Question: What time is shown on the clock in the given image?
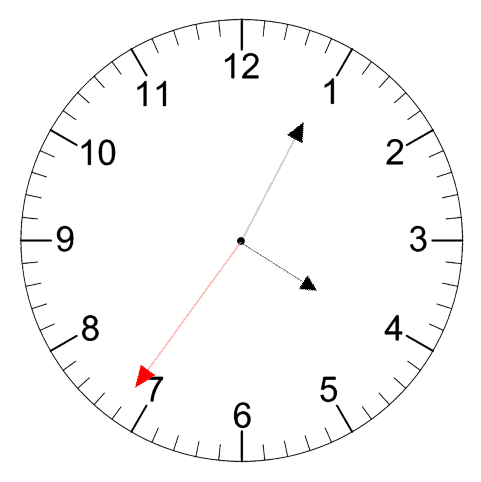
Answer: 04:04:36